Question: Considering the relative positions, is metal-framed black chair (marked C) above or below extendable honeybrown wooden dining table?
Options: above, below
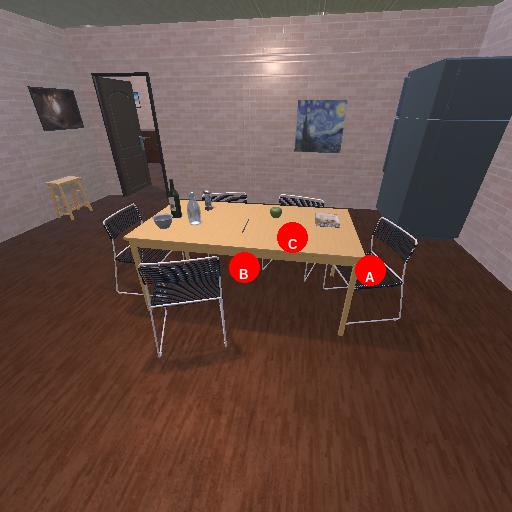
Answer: above